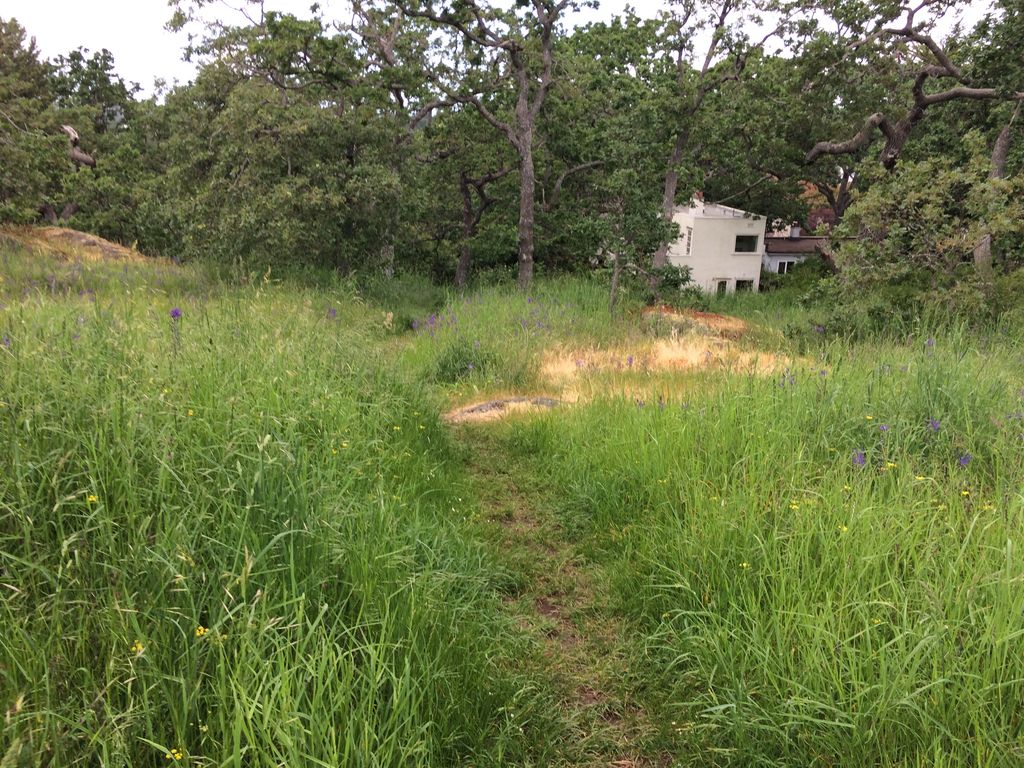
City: victoria